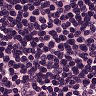
Metastatic tissue present: no